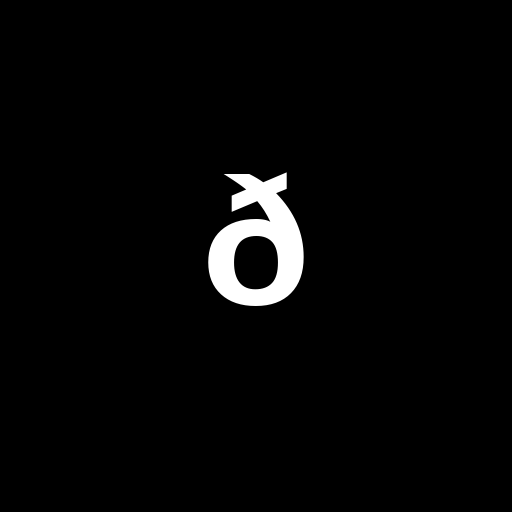
Character: ð
Unicode: U+00F0 (LATIN SMALL LETTER ETH)